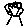
Label: tree